Question: I am using 'ASP.NET/C#'.I am using 'Report Viewer' control to display a basic report.Currently the data is shown properly however the column names are the same as when selected while configuring the 'Report Wizard'.
'cFirstName' is displayed as 'cFirstName' in the column header of the 'Report Viewer'.
I would want to change it to instead.
Here is the image of the issue.

Can anyone help me to achieve this?
Any suggestions are welcome.
Thanks.
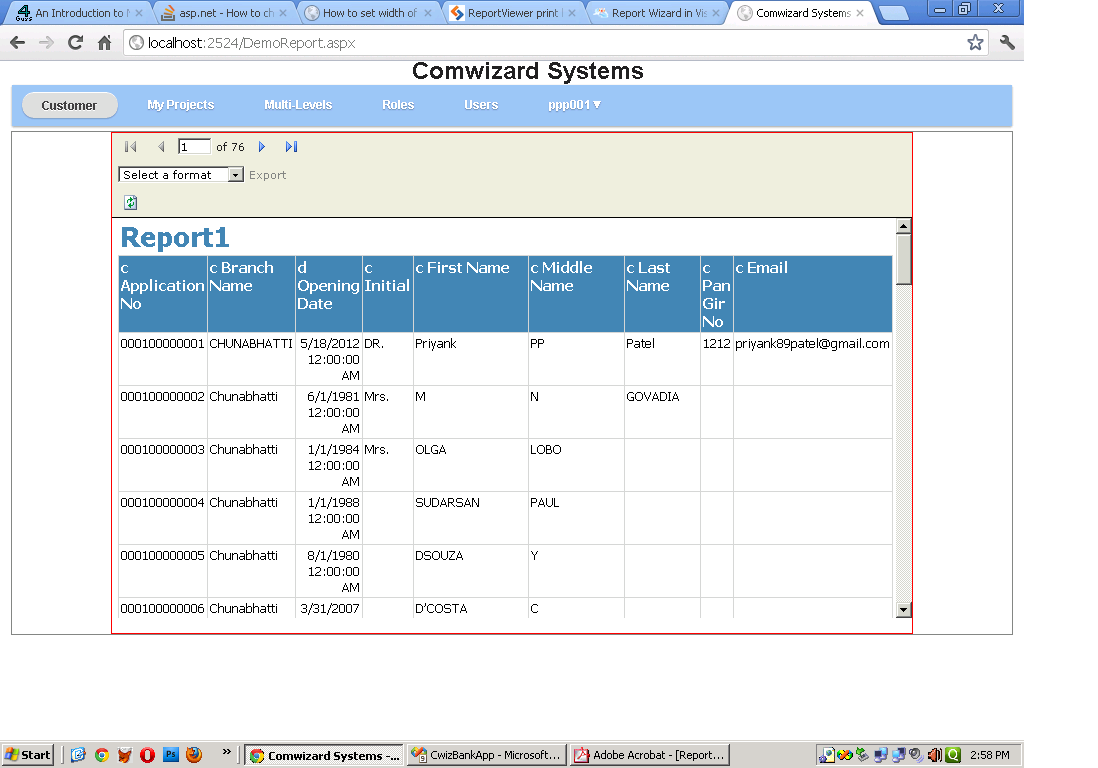
Answer: You can set this in the rdl, rdlc file.
This is where it should normally be done.
It cannot be done through c#, unless you take that column name as a report parameter and set the column header using that parameter.